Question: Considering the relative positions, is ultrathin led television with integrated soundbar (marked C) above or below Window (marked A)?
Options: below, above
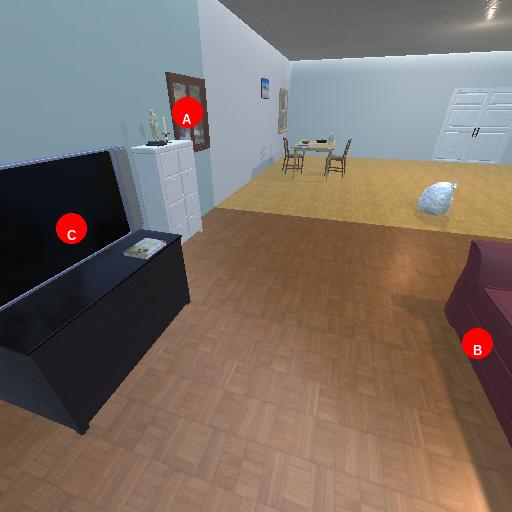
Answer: below